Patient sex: M
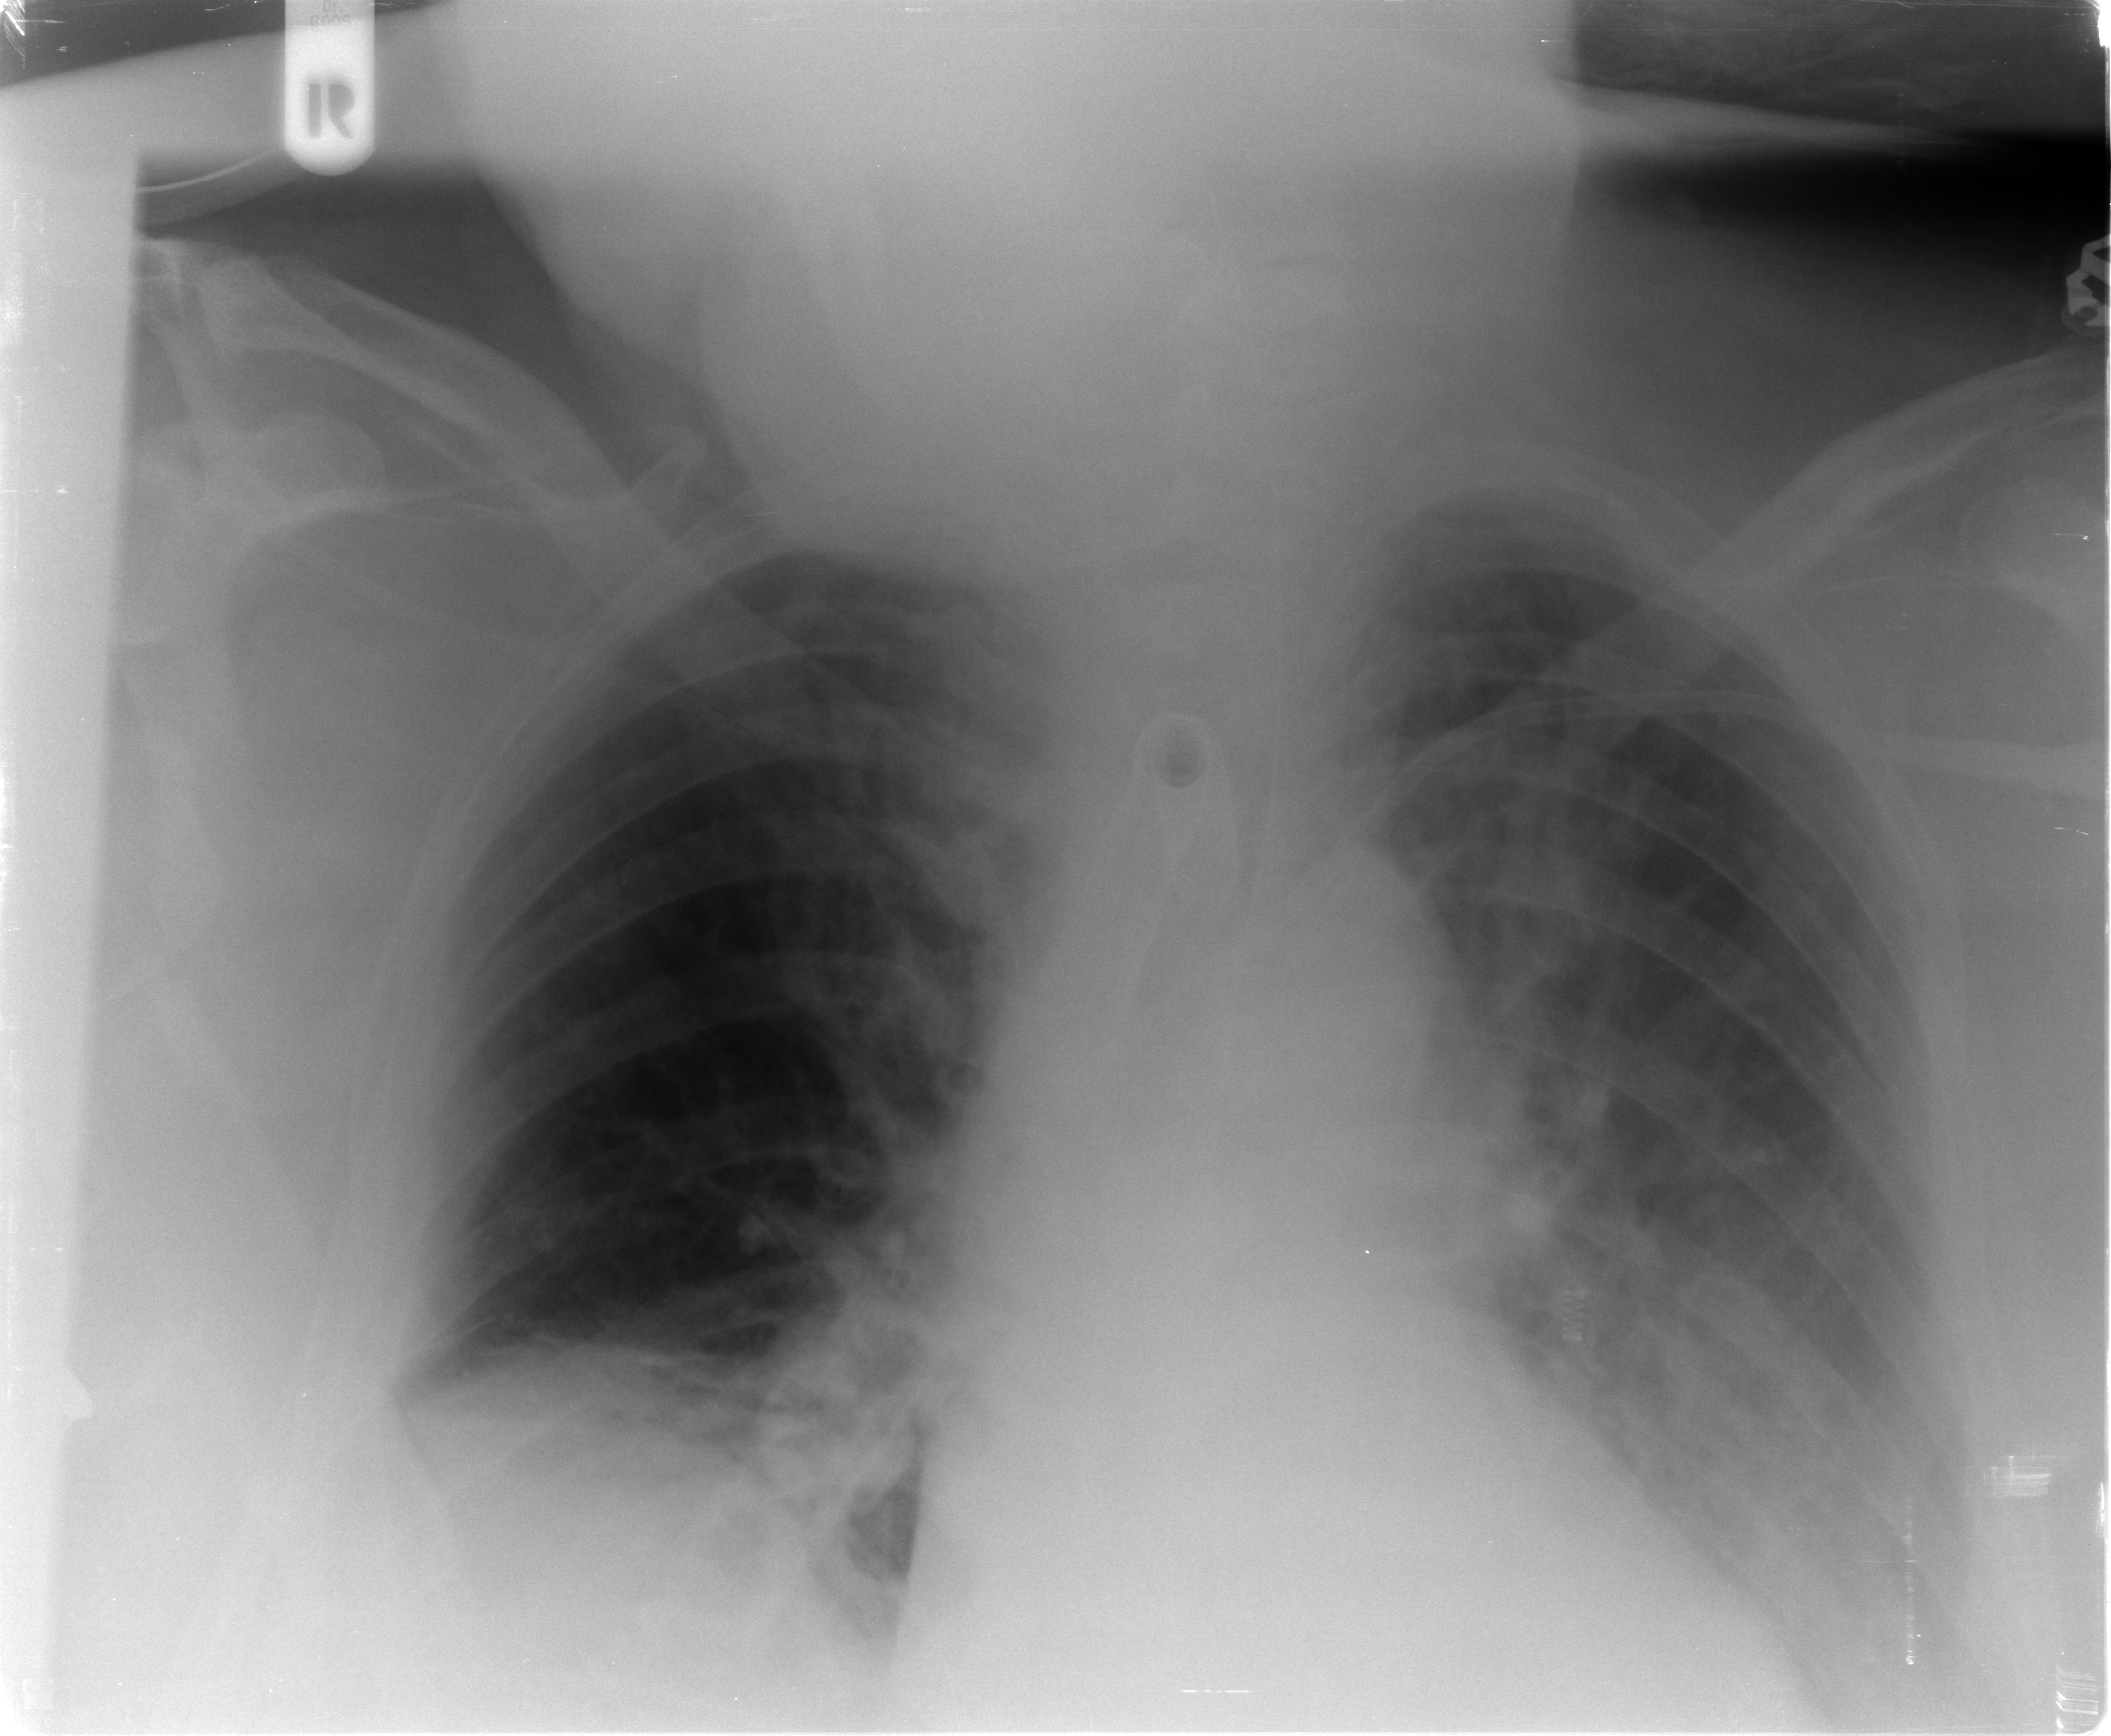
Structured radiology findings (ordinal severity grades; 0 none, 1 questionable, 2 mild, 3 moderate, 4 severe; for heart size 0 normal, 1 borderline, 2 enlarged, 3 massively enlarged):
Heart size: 2
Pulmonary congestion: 3
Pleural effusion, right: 1
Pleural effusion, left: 2
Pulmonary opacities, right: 2
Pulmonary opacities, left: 2
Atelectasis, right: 2
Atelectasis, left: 3